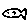
Label: fish